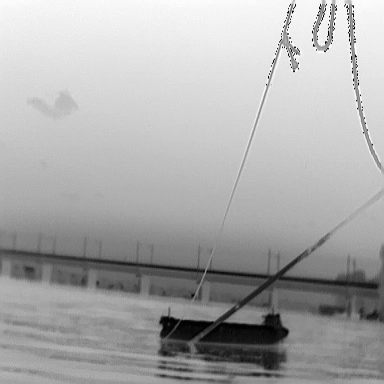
There is a liner in the infrared image.